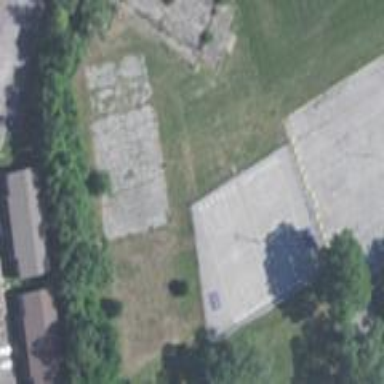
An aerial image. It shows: Basketball court located in leisure land pitch.